Question: Does anyone know how to add a line across multiple plots in R. I can't think of a ways to do this.
I am trying to connect the larger blue dots in the second image which have values over 80 to the next chart by a line that goes across both.

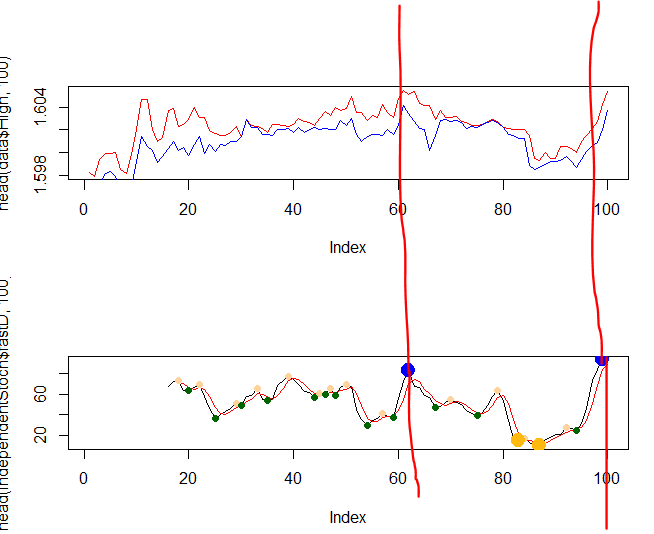
Answer: Here's a rough and dirty solution (for more fine-grained solutions, see <URL>:
:
'''
par(mfrow = c(2,1))
plot(rnorm(100))
plot(rnorm(100,50))
'''
:
Use 'par(xpd = NA)'to clip plotting to the device region:
'''
par(xpd = NA)
abline(v = 80)
'''
:
<URL>